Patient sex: F
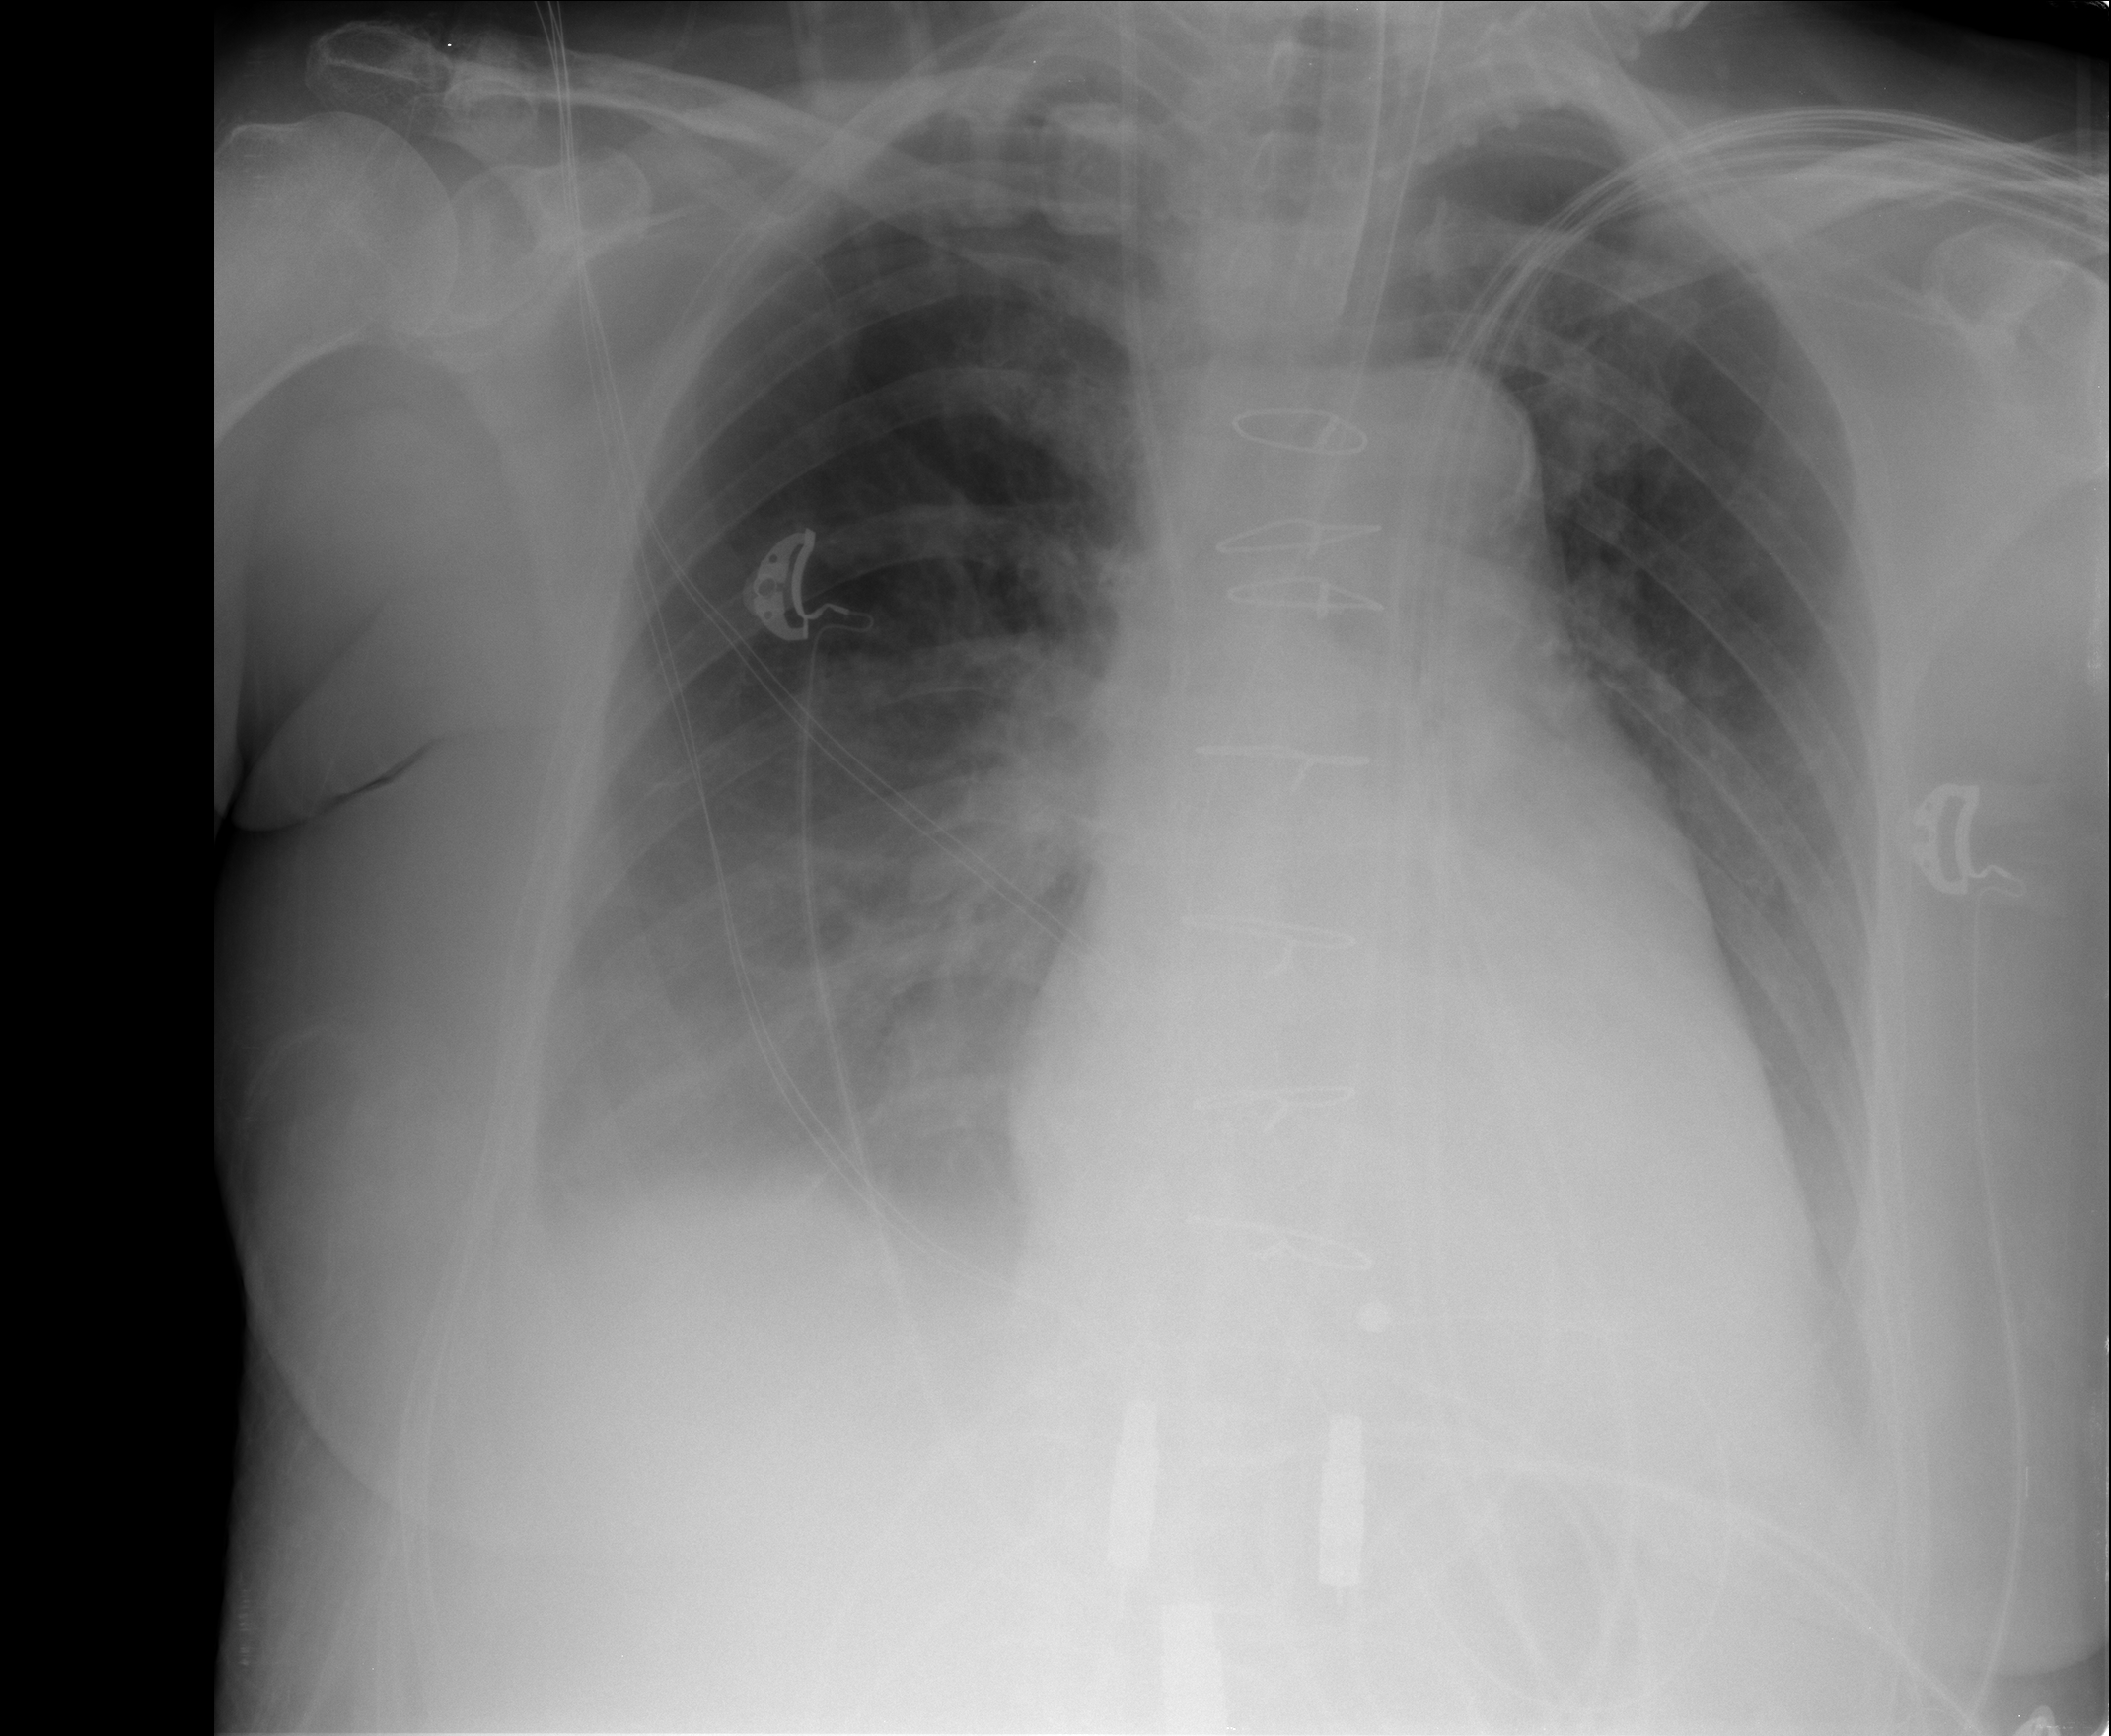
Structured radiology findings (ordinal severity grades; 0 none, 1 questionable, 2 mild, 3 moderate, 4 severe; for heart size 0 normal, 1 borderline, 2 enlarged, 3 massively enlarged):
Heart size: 2
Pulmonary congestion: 0
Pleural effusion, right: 2
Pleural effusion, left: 2
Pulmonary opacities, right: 0
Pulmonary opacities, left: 0
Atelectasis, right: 2
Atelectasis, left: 2